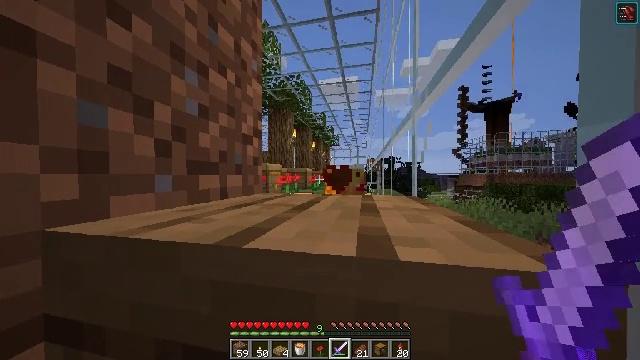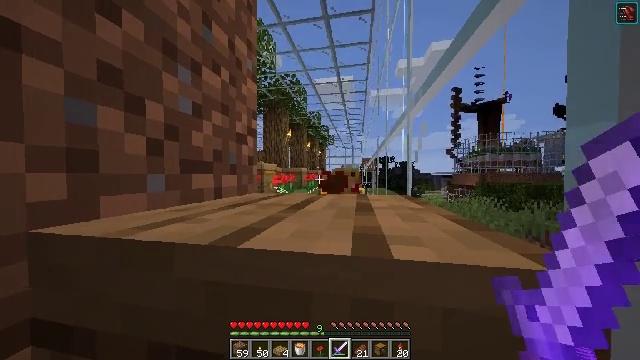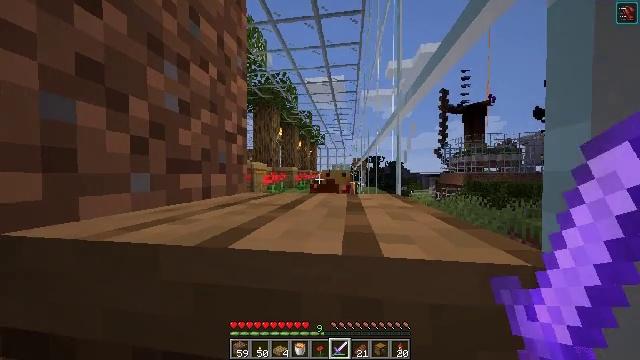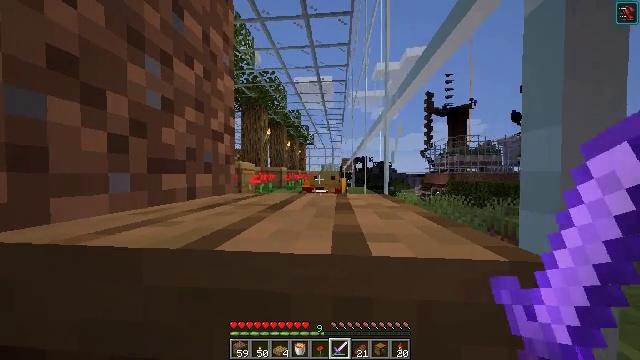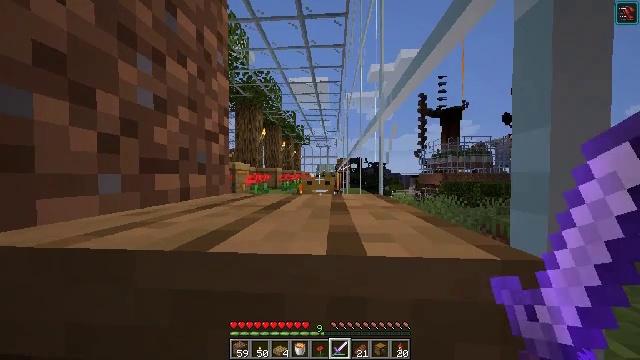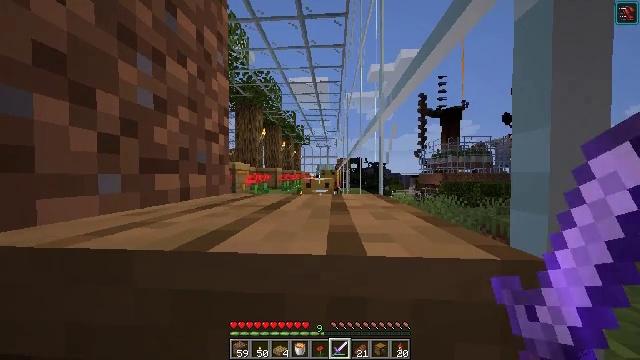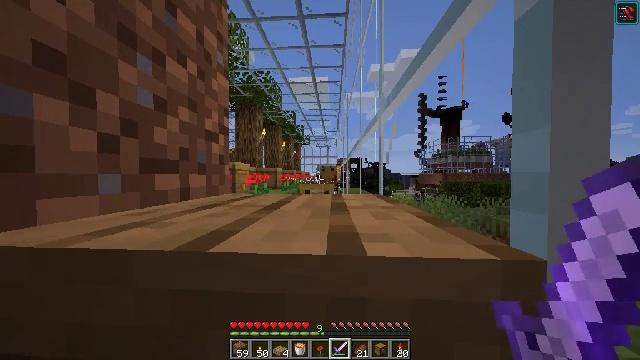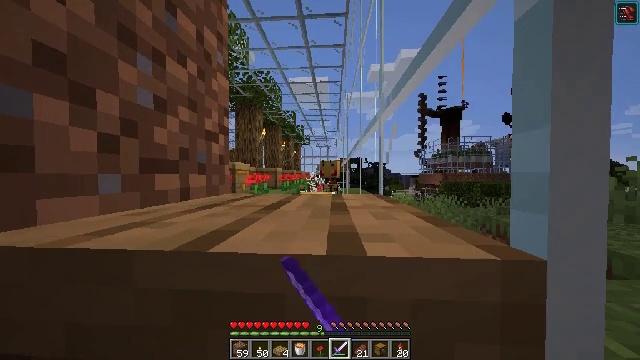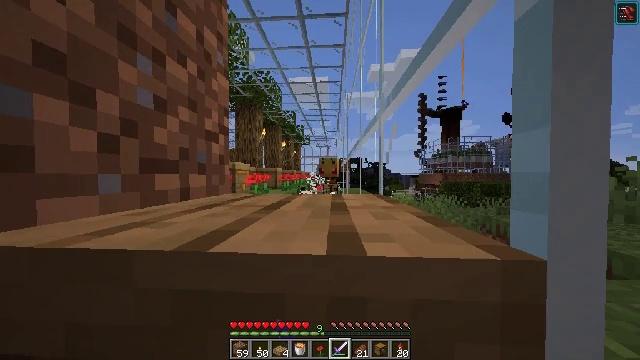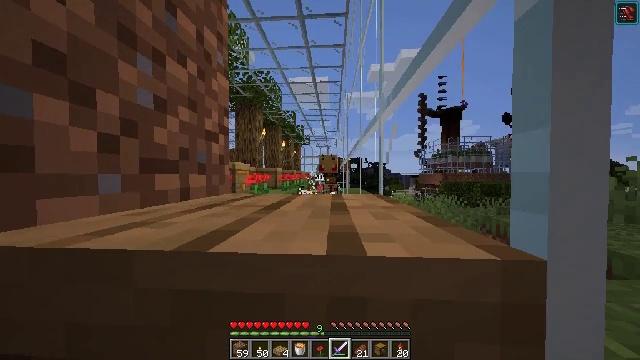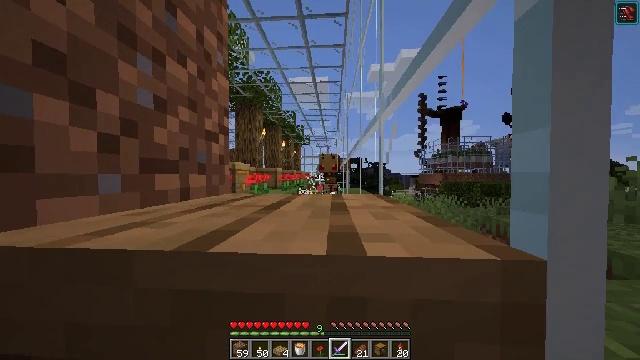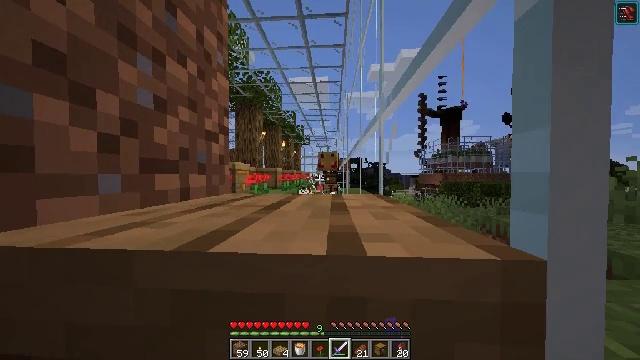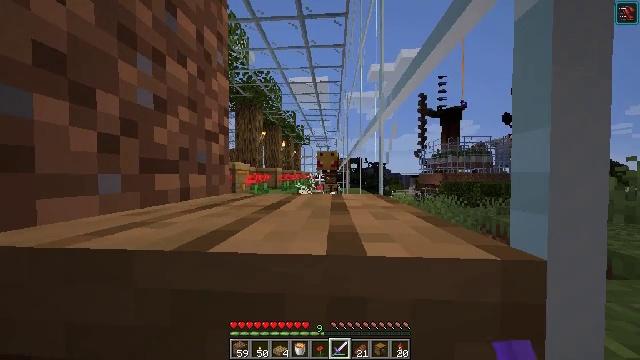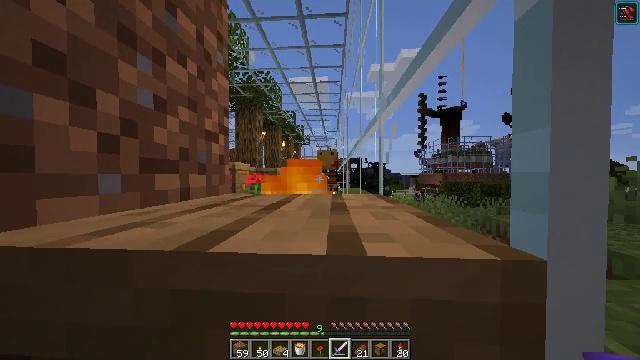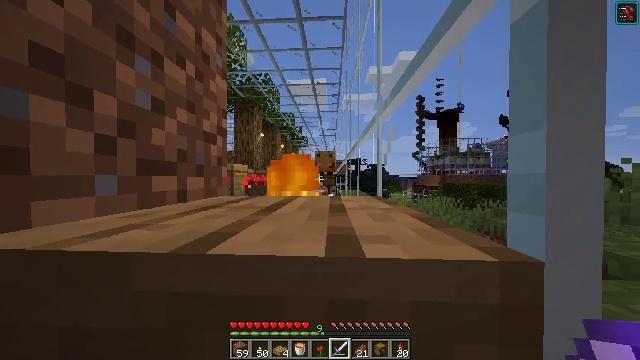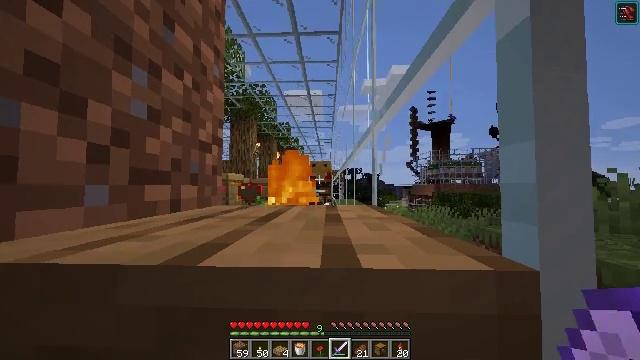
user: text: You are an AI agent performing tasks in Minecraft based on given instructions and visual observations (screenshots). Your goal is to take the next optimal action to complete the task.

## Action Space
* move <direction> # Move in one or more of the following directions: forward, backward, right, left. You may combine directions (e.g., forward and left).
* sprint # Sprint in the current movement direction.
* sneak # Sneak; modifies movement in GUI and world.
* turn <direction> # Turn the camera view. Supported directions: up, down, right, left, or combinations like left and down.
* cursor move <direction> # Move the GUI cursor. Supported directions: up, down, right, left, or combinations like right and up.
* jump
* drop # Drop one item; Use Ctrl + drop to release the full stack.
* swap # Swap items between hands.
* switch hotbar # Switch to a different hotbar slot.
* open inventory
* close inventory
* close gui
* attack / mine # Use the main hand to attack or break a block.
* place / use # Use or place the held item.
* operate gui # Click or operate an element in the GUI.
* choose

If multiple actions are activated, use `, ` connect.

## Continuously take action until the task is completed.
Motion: motion action
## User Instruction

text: Kill mobs.
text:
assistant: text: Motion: turn right
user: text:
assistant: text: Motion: turn right
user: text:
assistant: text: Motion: turn right
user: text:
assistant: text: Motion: turn right
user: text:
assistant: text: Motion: no_op
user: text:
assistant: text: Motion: attack / mine
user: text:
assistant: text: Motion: attack / mine
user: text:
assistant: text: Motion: attack / mine
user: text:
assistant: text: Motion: no_op
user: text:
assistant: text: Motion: no_op
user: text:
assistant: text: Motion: no_op
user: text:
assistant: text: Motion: no_op
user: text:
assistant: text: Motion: no_op
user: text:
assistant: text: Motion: no_op
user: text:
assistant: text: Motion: turn right and up
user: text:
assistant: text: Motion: turn up
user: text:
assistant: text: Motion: no_op
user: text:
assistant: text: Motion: no_op
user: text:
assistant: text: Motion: no_op
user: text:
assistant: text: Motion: no_op
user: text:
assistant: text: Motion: no_op
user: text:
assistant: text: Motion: no_op
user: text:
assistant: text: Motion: no_op
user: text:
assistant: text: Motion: turn down
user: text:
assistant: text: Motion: turn down
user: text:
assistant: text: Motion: no_op
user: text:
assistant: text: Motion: no_op
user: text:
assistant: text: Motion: no_op
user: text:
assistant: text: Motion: no_op
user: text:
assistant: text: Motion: no_op